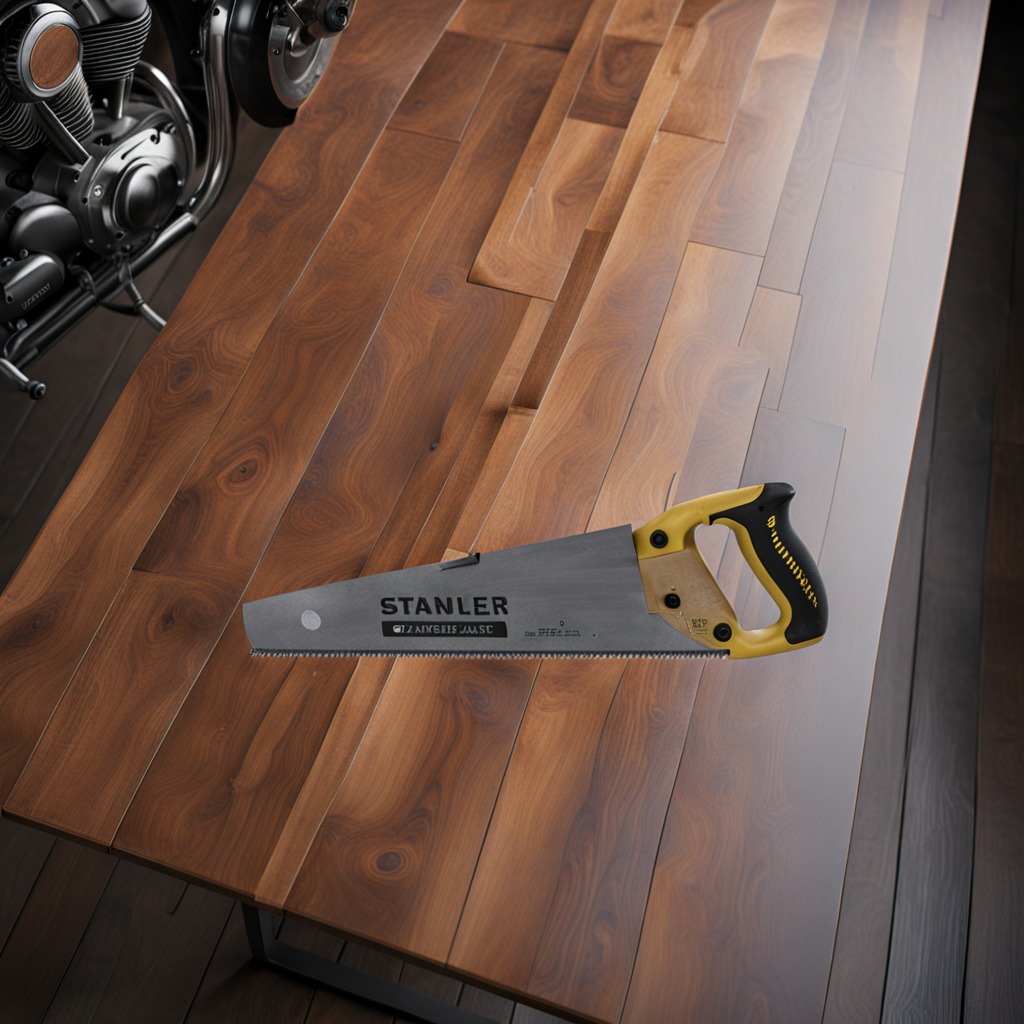
A metal saw lies on the wooden table in the vintage motorcycle garage.